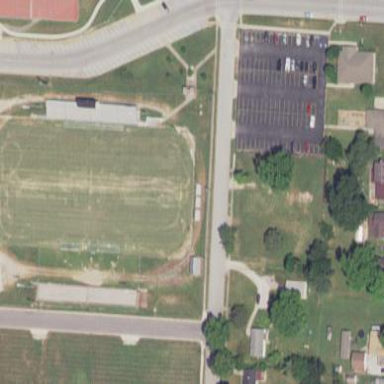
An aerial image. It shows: American football pitch.